Interaction volume radius: 5 \u00c5
Interaction volume height: 15 \u00c5
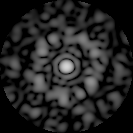
Disorder parameter: 0.6923